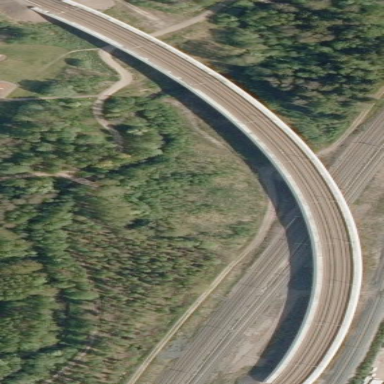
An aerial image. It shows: Bridge with beam structure.